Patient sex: M
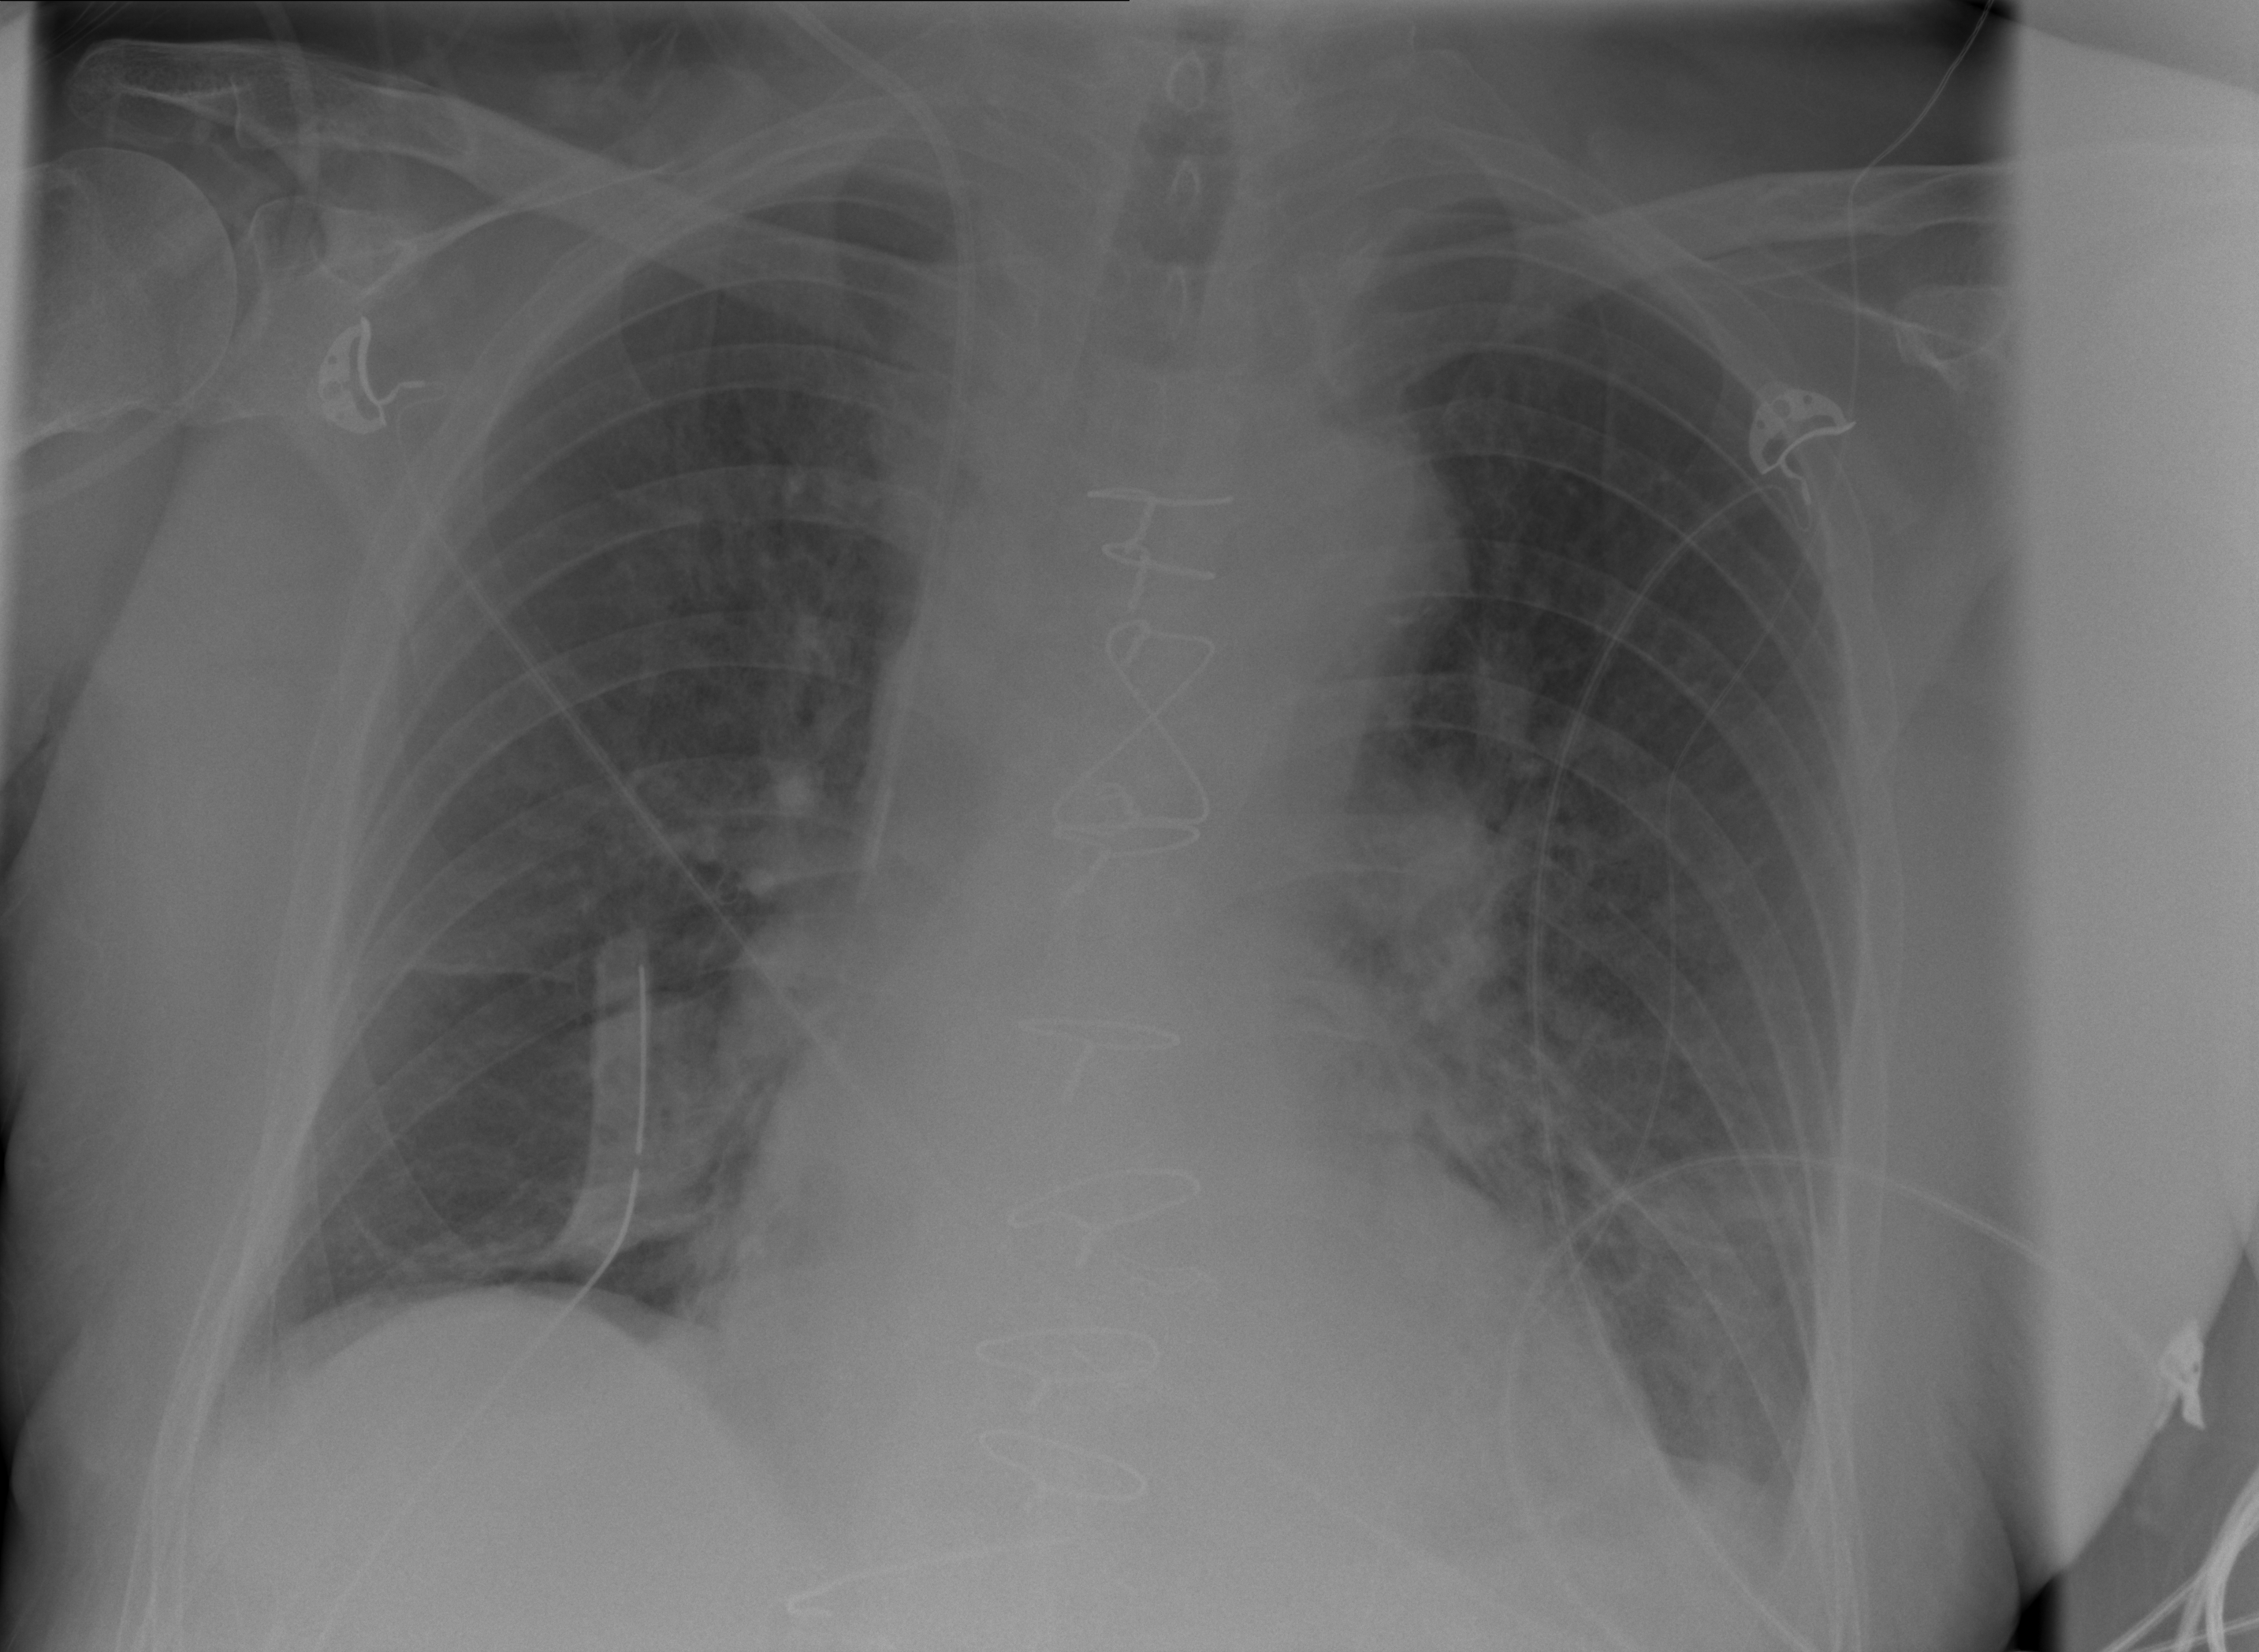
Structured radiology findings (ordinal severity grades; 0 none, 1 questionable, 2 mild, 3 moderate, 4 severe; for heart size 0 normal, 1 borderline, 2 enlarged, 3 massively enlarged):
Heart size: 2
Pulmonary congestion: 2
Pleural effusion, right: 2
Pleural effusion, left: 2
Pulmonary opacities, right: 0
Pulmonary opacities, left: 2
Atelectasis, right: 2
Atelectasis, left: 0